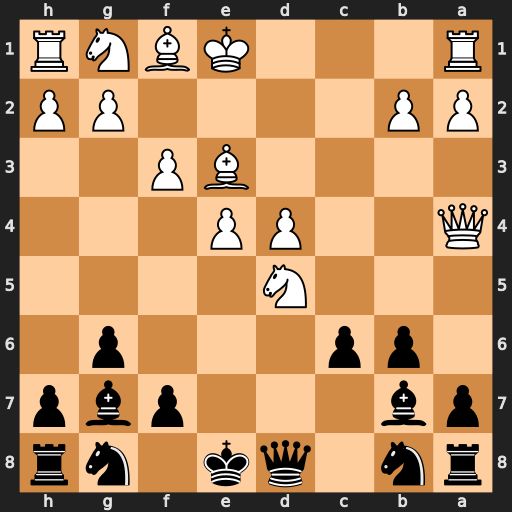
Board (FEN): rn1qk1nr/pb3pbp/1pp3p1/3N4/Q2PP3/4BP2/PP4PP/R3KBNR
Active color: b
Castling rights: KQkq
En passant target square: -
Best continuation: b5 Qb3 cxd5